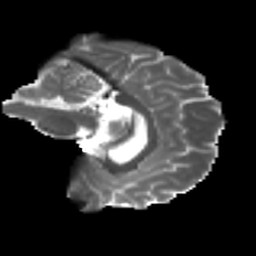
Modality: T2w
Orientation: sagittal
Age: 35
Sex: female
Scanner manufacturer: ge
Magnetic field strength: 3 T
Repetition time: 7.8 s
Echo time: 0.0606 s